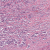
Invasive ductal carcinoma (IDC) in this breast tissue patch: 1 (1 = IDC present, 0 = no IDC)